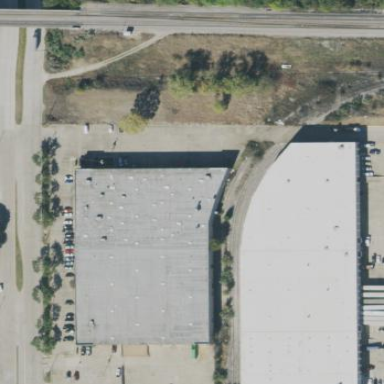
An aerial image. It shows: Warehouse building.